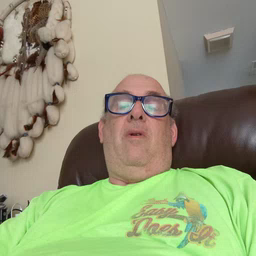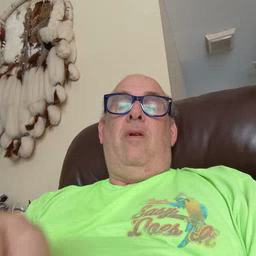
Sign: room